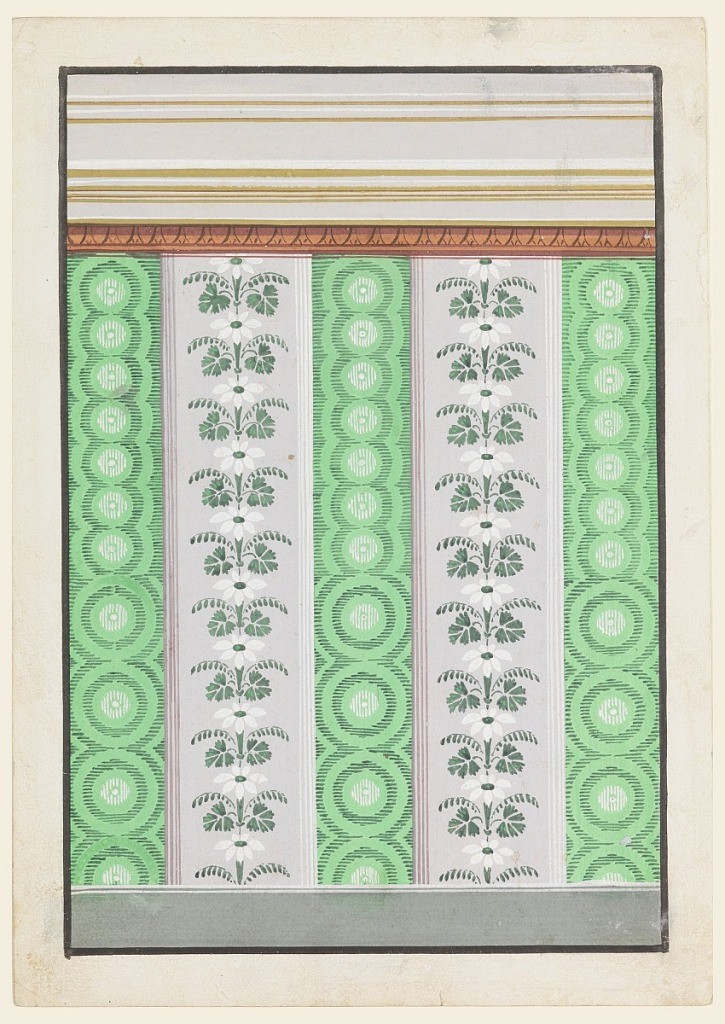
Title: Wallpaper Design
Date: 1840–60
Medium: Brush and watercolor, gouache, graphite on white paper
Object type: Drawing
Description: A colored ovolo is beneath the entablature. Narrower and broader stripes alternate. Candelabra of flowers, repeating a single motif, framed alternately by moldings, decorate the broad stripes. For the narrow ones are suggested rows of concentric circles, enclosed laterally by arches. The motif is shown in a bigger scale below, in a smaller one above.